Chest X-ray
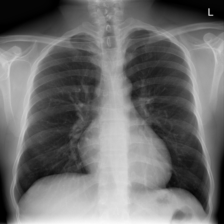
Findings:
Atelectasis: negative
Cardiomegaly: negative
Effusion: negative
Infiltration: negative
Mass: negative
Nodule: negative
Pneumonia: negative
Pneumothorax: negative
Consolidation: negative
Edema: negative
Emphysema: negative
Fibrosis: negative
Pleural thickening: negative
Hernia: negative